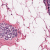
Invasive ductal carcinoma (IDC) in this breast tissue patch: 0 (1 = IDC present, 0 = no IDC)